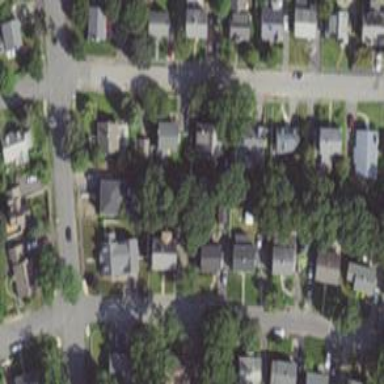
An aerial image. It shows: Neighborhood.